Question: I wonder if it's possible to change the tick size of noUiSlider? I would like to reduce the height/length of the ticks but I can't find CSS selector of it. Thank you
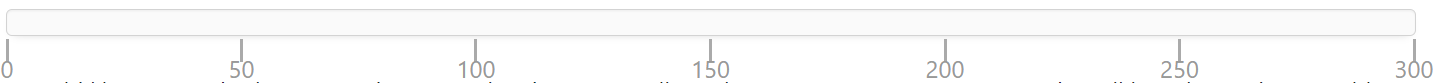
Answer: I figured out the CSS selector for the property of tick size. The CSS code below works for my horizontal noUislider.
'''
.noUi-marker-horizontal.noUi-marker-large {
height: 10px;
}
'''